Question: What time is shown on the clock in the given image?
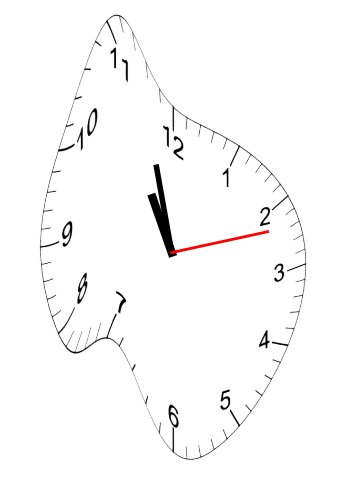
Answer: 10:57:12